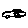
Label: car